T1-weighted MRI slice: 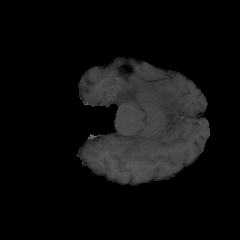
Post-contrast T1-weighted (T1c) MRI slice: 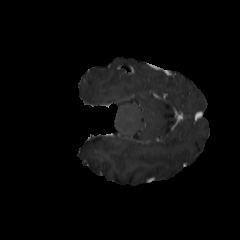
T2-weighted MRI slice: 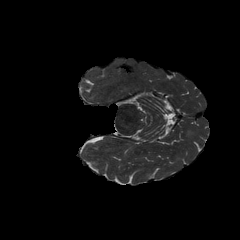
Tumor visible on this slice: no